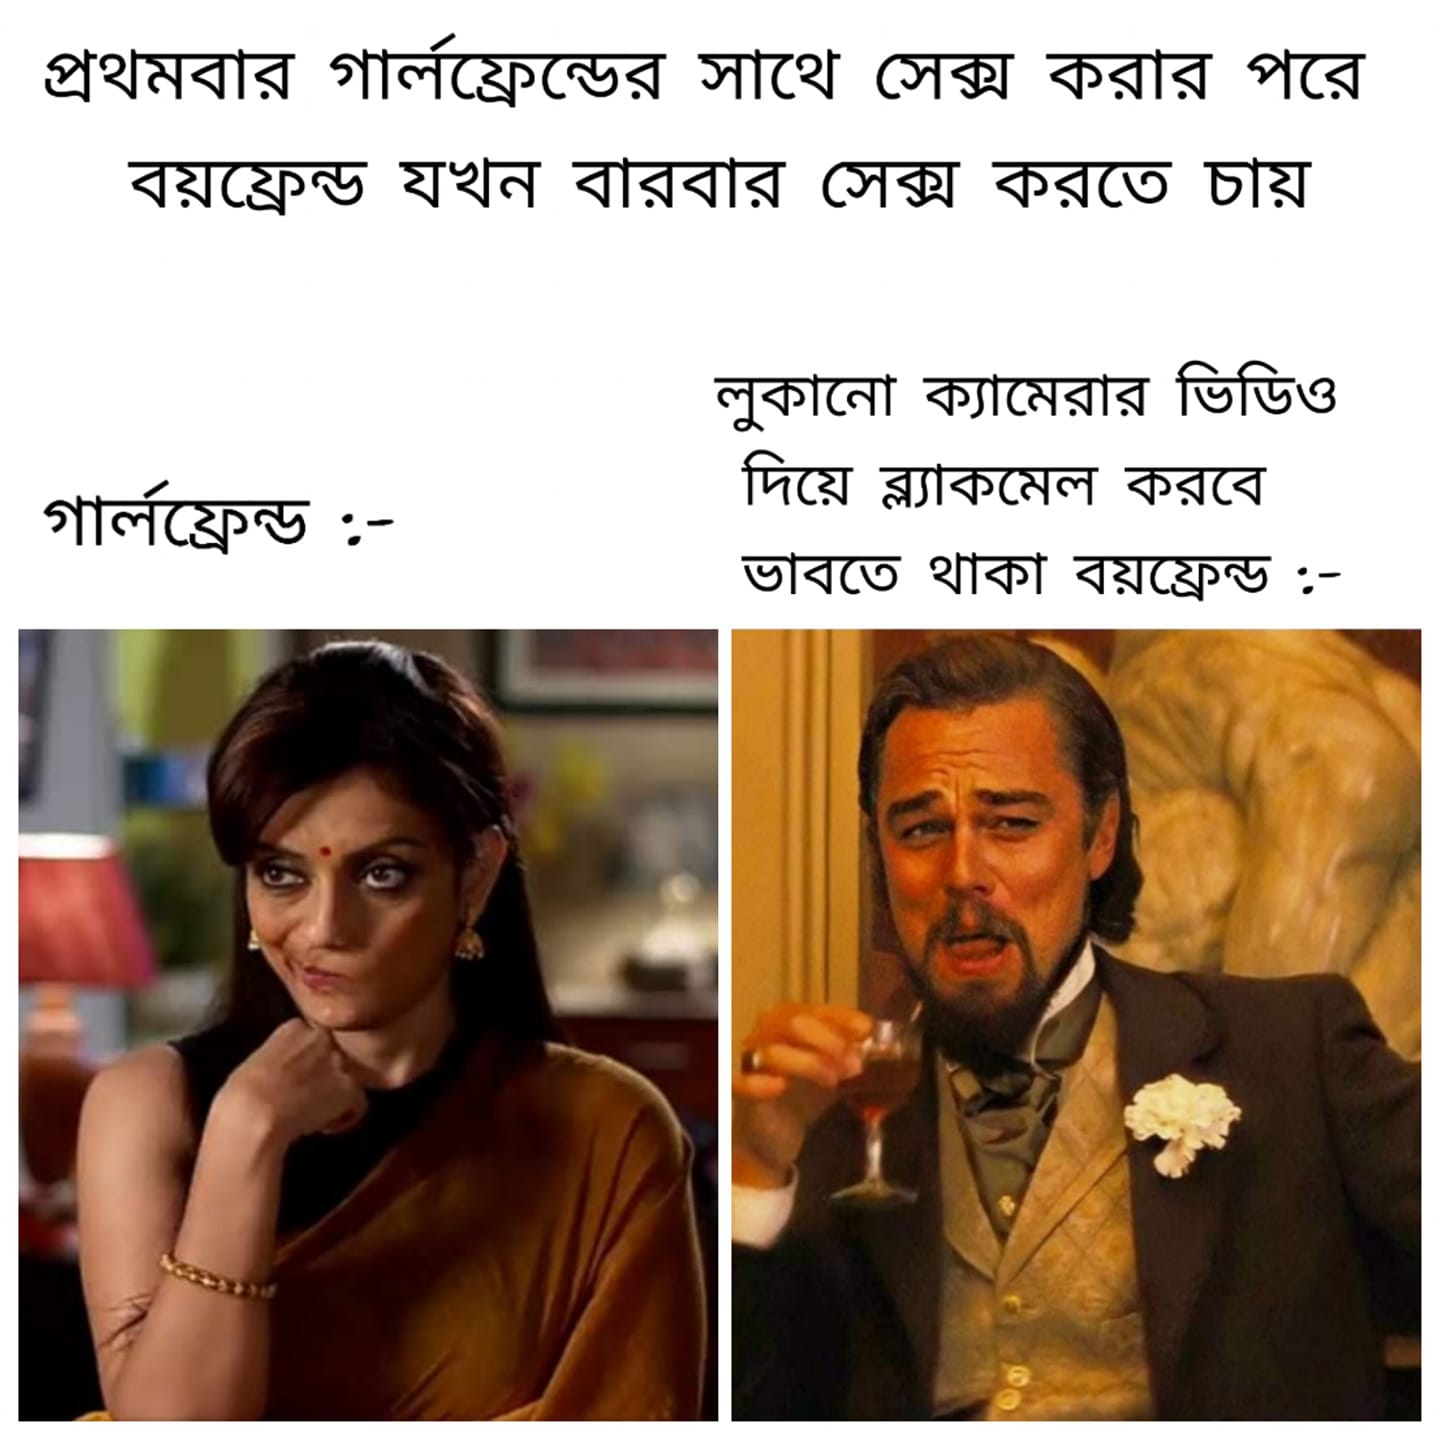
Caption: প্রথমবার গালফ্রেন্ডের সাথে সেক্স করার পরে বয়ফ্রেন্ড যখন বারবার সেক্স করতে চায়     গালফ্রেন্ড     লুকানো ক্যামেরার ভিডিও দিয়ে ব্ল্যাকমেল করবে ভাবতে থাকা বয়ফ্রেন্ড
Label: hate